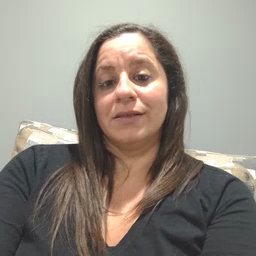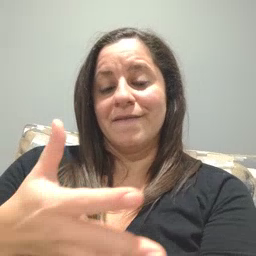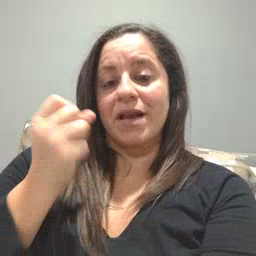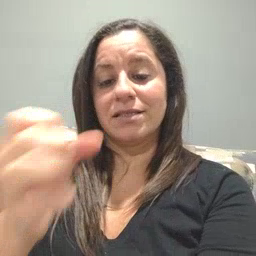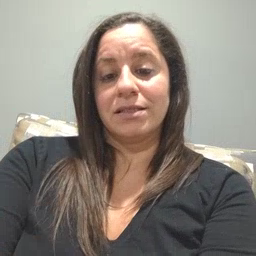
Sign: fast